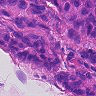
Metastatic tissue present: yes